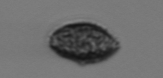
Label: Pseudochattonella_farcimen